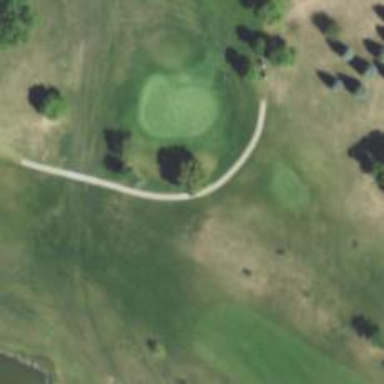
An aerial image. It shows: Well-maintained path used for golfing.